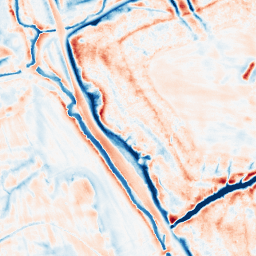
Category: edge_preserving
Decomposition family: bilateral
Decomposition parameters: d: 21
sigma_color: 75
sigma_space: 25
Upsampling method: sinc_blackman
Upsampling parameters: scale: 2
kernel_size: 8
Upsampling scale: 2